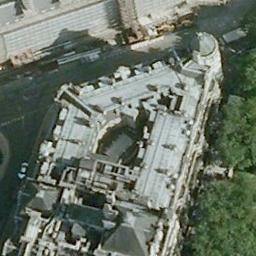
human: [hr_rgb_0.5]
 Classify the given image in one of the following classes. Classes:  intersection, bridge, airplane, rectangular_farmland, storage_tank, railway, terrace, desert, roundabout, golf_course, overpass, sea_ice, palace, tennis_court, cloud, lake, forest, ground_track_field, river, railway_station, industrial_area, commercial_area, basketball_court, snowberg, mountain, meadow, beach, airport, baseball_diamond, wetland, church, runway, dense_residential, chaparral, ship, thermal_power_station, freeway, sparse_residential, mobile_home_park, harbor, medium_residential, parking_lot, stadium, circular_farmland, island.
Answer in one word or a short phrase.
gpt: palace